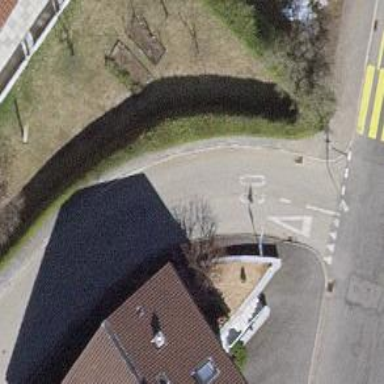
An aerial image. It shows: Hedge barrier.